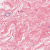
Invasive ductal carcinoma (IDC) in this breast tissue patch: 0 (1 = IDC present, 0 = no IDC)